Question: I've applied a semi-transparent image to my UITableViewCell.contentView. Whenever I add my custom accessoryView, it doesn't have the right background as shown here:

This is the relevant code:
'''
UITableViewCell *tableViewCell = [[UITableViewCell alloc] init];
[tableViewCell.contentView setBackgroundColor:[UIColor colorWithPatternImage:[UIImage imageNamed:@"cell-bg.png"]]];
//[tableViewCell.backgroundView setBackgroundColor:[UIColor colorWithPatternImage:[UIImage imageNamed:@"cell-bg.png"]]];
tableViewCell.textLabel.text = @"Test";
UIButton *accessoryButton = [UIButton buttonWithType:UIButtonTypeCustom];
[accessoryButton setBackgroundImage:[UIImage imageNamed:@"arrow.png"] forState:UIControlStateNormal];
[accessoryButton setFrame:CGRectMake(0, 0, 34, 34)];
tableViewCell.accessoryView = accessoryButton;
'''
I've also tried adding the background image to 'backgroundView' instead of 'contentView', but it doesn't show up at all. How to solve this? Thanks
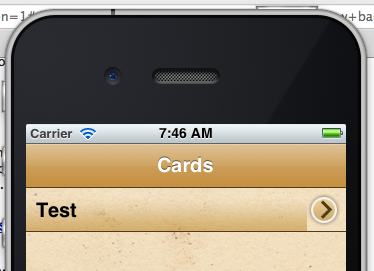
Answer: In your UITableViewCell crate one UIImage object. Add it on your cell. And then add all the other objects on the image. You'll get the desire screens that way.